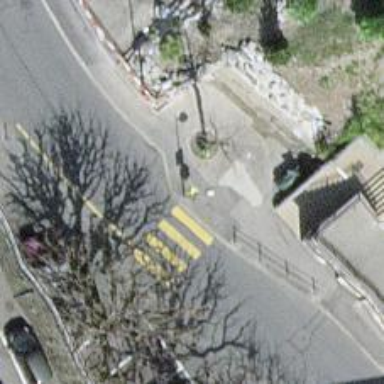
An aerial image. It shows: Post box is visible.